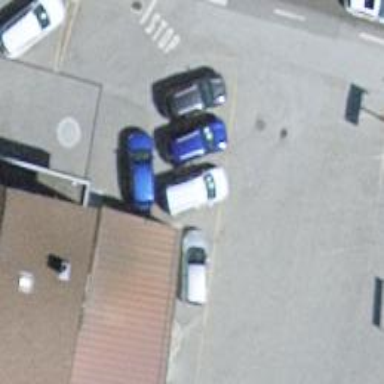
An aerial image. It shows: Car repair shop.